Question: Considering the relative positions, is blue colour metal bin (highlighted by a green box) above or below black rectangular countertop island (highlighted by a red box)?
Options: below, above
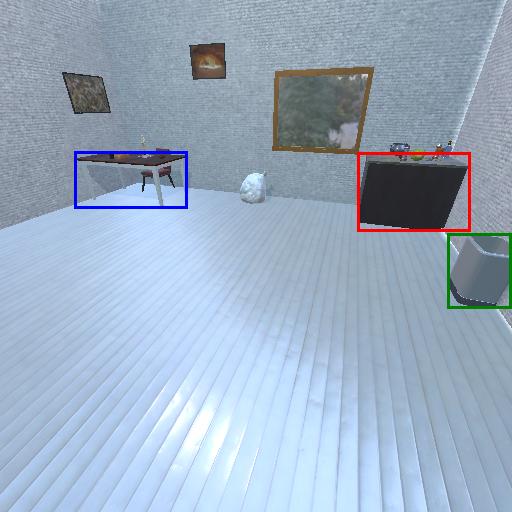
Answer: below